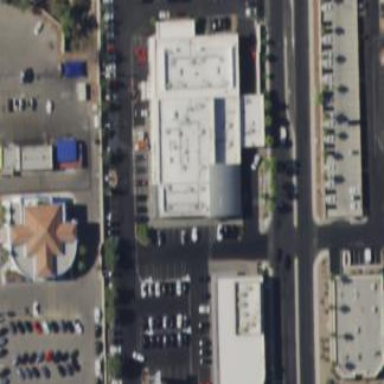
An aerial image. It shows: Building that houses car shop.